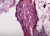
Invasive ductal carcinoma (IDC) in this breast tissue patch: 0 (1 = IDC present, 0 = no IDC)